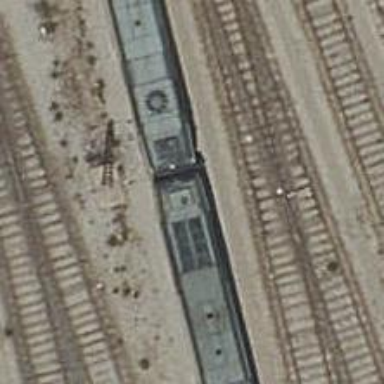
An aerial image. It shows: Rail yard with electrified contact lines for the railway.